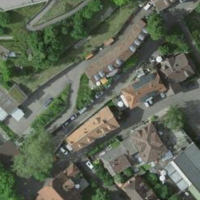
EUNIS habitat code: 54
Species observed at this site:
Cymbalaria muralis
Podarcis muralis
Cydonia oblonga